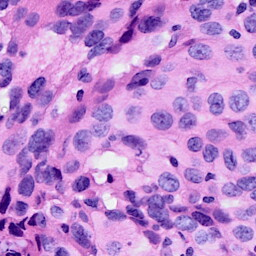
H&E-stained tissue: Breast